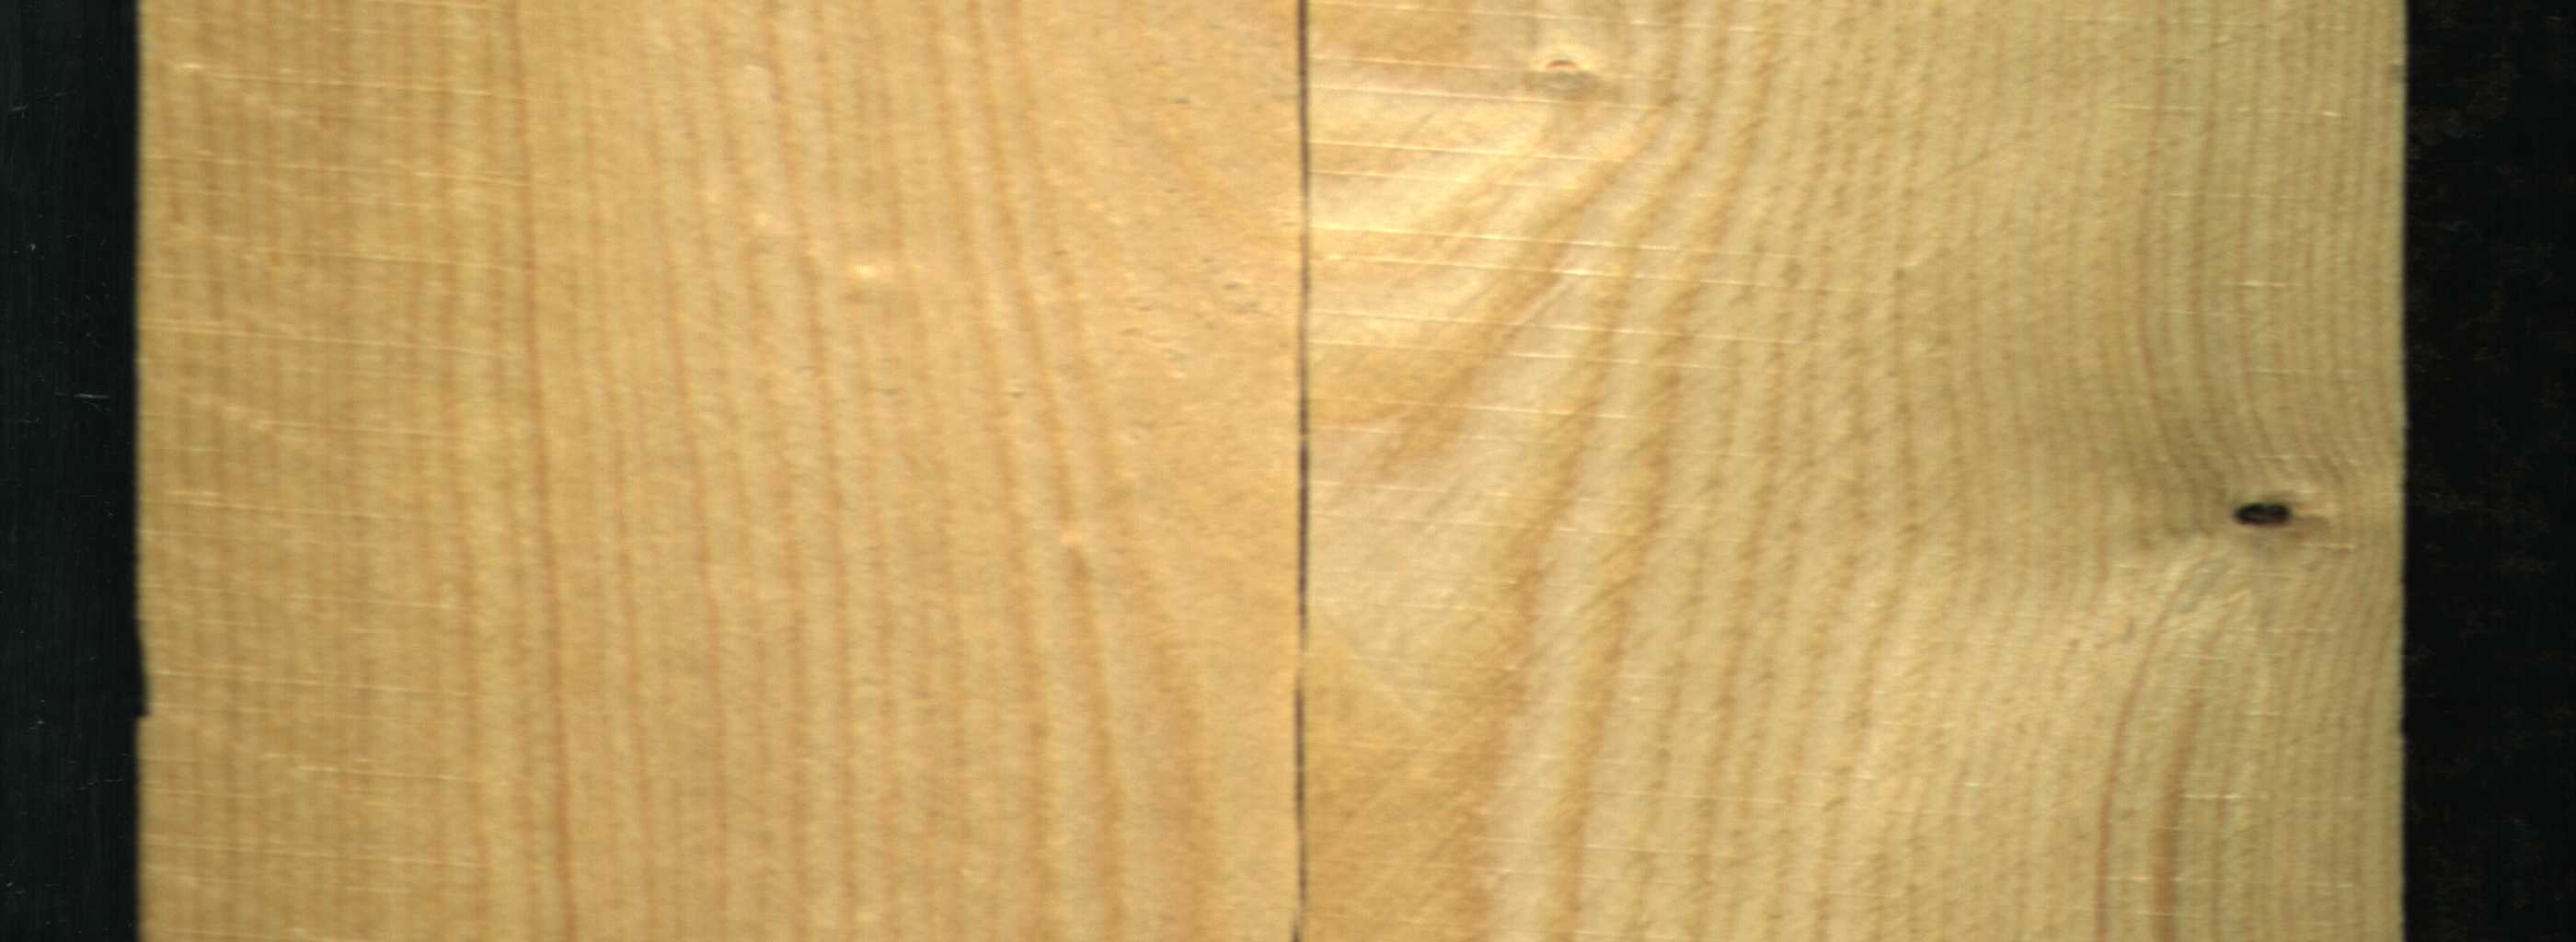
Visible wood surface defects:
Crack
Dead_Knot